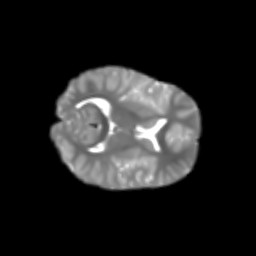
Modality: T2w
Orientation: axial
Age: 7
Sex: female
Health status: healthy